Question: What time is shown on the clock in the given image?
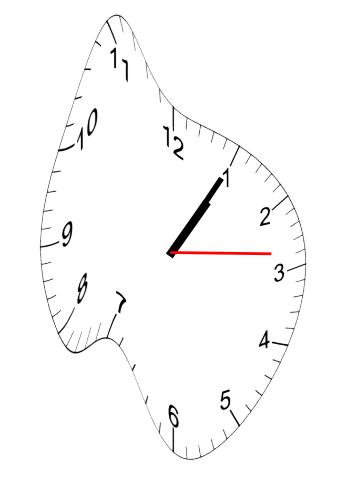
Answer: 01:05:14